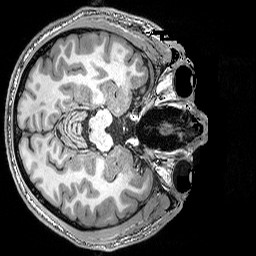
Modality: T1w
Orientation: axial
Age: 23
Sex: male
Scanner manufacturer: siemens
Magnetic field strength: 3 T
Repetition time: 2.5 s
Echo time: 0.00343 s